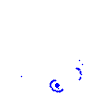
Particle: kaon